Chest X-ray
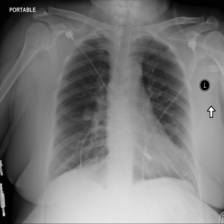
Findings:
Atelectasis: negative
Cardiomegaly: negative
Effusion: negative
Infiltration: negative
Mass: negative
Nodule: negative
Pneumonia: negative
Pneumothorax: negative
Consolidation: negative
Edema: negative
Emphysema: negative
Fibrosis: negative
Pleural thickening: negative
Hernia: negative